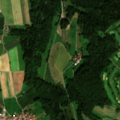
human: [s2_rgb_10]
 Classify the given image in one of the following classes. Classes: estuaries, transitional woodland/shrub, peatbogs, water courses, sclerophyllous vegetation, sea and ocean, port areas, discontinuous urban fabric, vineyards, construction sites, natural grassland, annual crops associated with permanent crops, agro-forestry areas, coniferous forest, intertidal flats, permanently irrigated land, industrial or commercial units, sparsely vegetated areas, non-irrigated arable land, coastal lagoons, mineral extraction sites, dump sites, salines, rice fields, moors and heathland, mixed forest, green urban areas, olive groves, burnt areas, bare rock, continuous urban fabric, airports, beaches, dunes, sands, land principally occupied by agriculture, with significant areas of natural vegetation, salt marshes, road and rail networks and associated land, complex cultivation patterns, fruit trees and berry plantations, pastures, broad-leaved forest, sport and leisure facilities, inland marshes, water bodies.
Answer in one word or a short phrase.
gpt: sport and leisure facilities, non-irrigated arable land, land principally occupied by agriculture, with significant areas of natural vegetation, mixed forest